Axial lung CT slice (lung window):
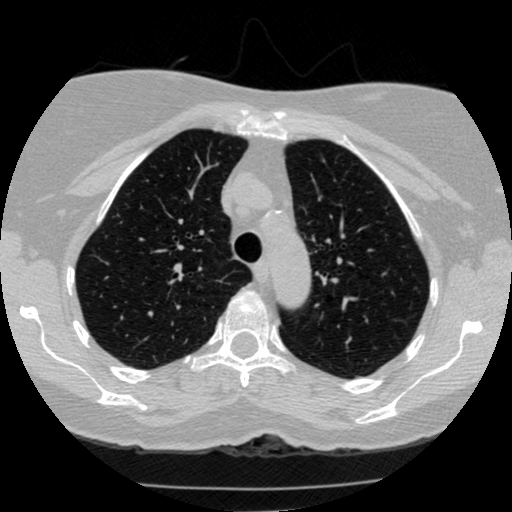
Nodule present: no